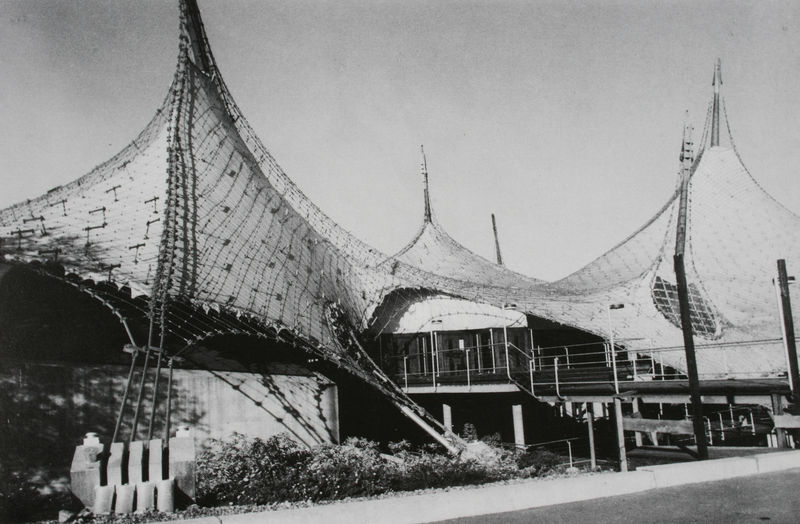
Titel: Eingangsbereich
Künstler: Frei Otto
Standort: Montreal
Institution: Deutscher Pavillon auf der Weltausstellung
Schlagwörter: schatten, fenster, glas, licht, dach, haus, weg, architektur, spitzen, pflaster, dächer, seile, geländer, transparenz, foto, münchen, asphalt, olympia, anker, stahl, verstrebungen, streben, zelt, zelte, zeltdach, stadion, olympiade, bespannung, olympiadorf, olympiastadion